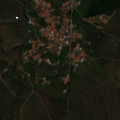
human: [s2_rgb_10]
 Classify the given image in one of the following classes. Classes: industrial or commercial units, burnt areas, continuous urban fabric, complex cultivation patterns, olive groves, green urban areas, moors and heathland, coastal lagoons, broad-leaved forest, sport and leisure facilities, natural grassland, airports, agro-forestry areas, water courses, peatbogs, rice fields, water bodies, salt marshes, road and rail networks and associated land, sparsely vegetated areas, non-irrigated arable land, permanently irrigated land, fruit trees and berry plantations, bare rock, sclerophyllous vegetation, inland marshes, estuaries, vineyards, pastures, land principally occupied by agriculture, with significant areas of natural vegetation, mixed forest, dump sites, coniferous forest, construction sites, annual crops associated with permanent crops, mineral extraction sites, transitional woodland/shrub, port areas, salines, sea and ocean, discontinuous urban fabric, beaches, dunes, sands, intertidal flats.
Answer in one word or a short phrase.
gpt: discontinuous urban fabric, non-irrigated arable land, agro-forestry areas, transitional woodland/shrub